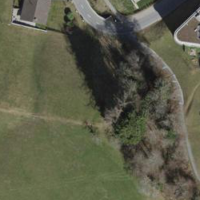
EUNIS habitat code: 24
Species observed at this site:
Prunus padus